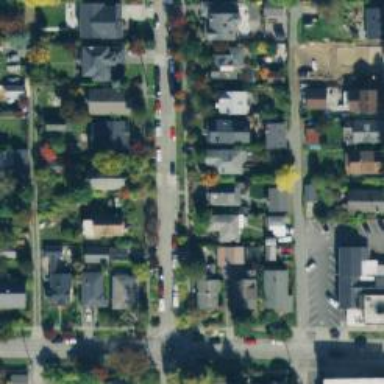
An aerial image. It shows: Residential road with separate sidewalk.